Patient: sex F, age 56
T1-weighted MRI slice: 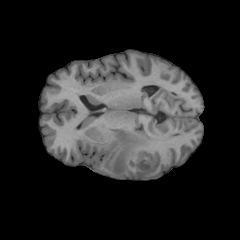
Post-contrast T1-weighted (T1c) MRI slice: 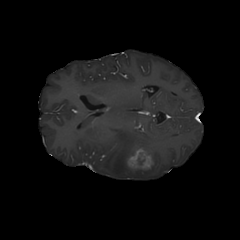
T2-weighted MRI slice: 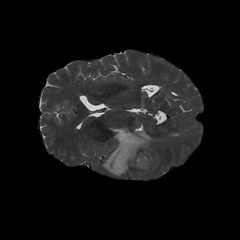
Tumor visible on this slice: yes
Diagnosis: Glioblastoma, IDH-wildtype
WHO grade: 4